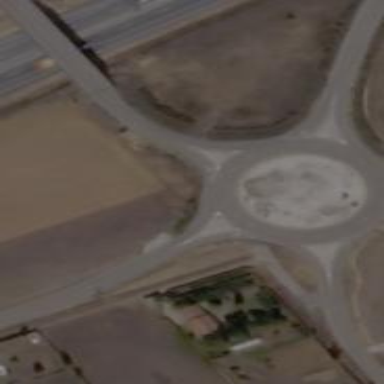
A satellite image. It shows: Roundabout on tertiary link road.